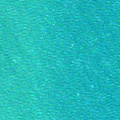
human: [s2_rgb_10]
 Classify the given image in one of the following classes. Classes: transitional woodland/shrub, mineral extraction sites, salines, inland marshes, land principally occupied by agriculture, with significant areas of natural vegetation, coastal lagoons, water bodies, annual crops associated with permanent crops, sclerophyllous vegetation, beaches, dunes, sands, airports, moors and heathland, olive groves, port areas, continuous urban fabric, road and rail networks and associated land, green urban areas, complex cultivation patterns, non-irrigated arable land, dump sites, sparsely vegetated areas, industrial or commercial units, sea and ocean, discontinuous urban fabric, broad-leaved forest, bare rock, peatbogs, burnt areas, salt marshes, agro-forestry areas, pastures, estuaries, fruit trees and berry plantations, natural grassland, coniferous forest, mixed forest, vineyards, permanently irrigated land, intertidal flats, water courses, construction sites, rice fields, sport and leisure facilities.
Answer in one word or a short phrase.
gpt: sea and ocean